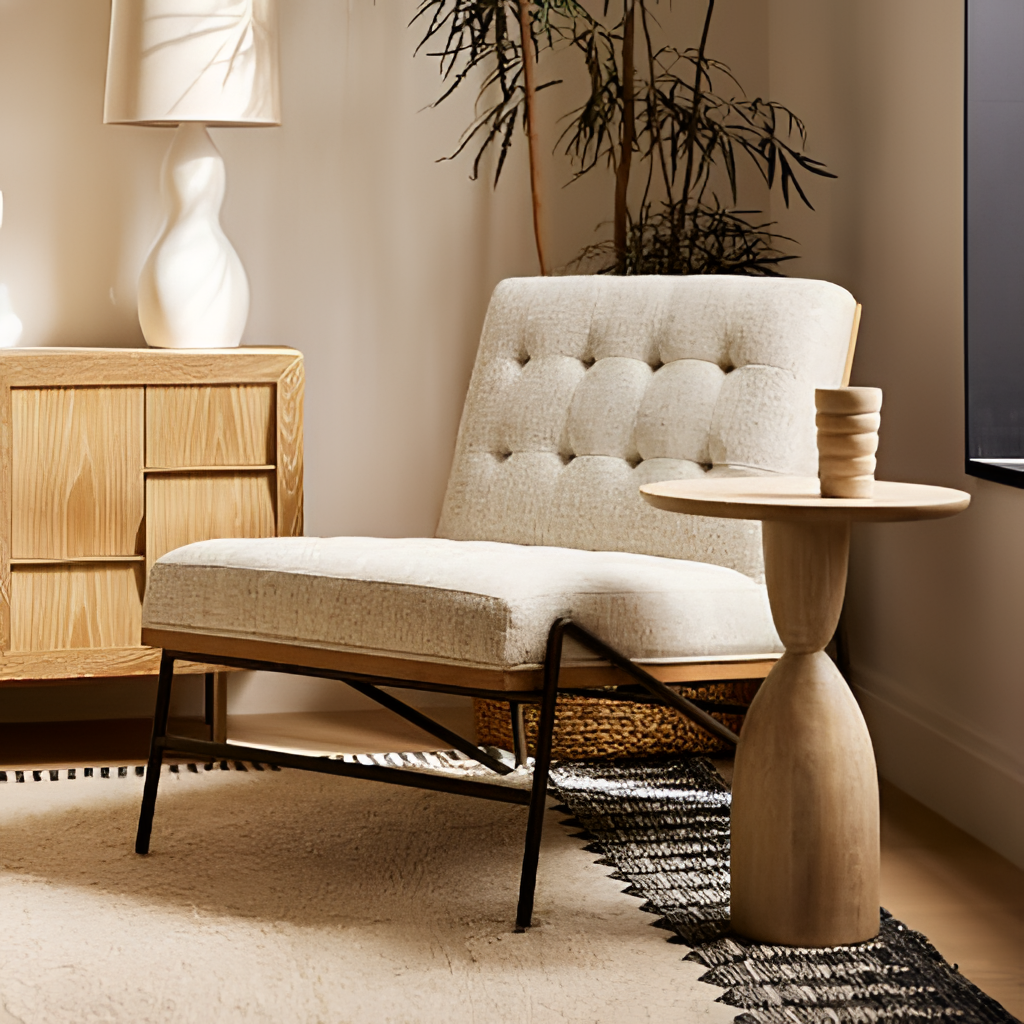
living room, fabric chair, mid-century modern, paint wallpaper, with solid pattern, oak wood flooring, with plank pattern